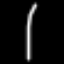
Label: square